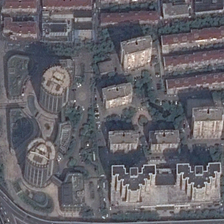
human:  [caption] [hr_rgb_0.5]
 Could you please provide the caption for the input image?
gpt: many buildings and some green trees are in a commercial area .

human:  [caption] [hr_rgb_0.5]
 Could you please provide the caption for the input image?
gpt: many buildings and some green trees are in a commercial area .

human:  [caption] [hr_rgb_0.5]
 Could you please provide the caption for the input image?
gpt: many buildings and some green trees are in a commercial area .

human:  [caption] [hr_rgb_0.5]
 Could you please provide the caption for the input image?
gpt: many buildings and some green trees are in a commercial area .

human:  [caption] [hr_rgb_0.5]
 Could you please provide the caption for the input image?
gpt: many buildings and some green trees are in a commercial area .